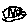
Label: cat